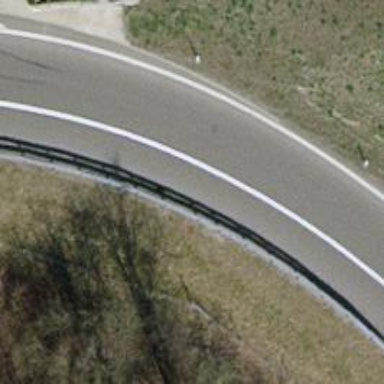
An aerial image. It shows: Asphalt motorway link.